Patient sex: F
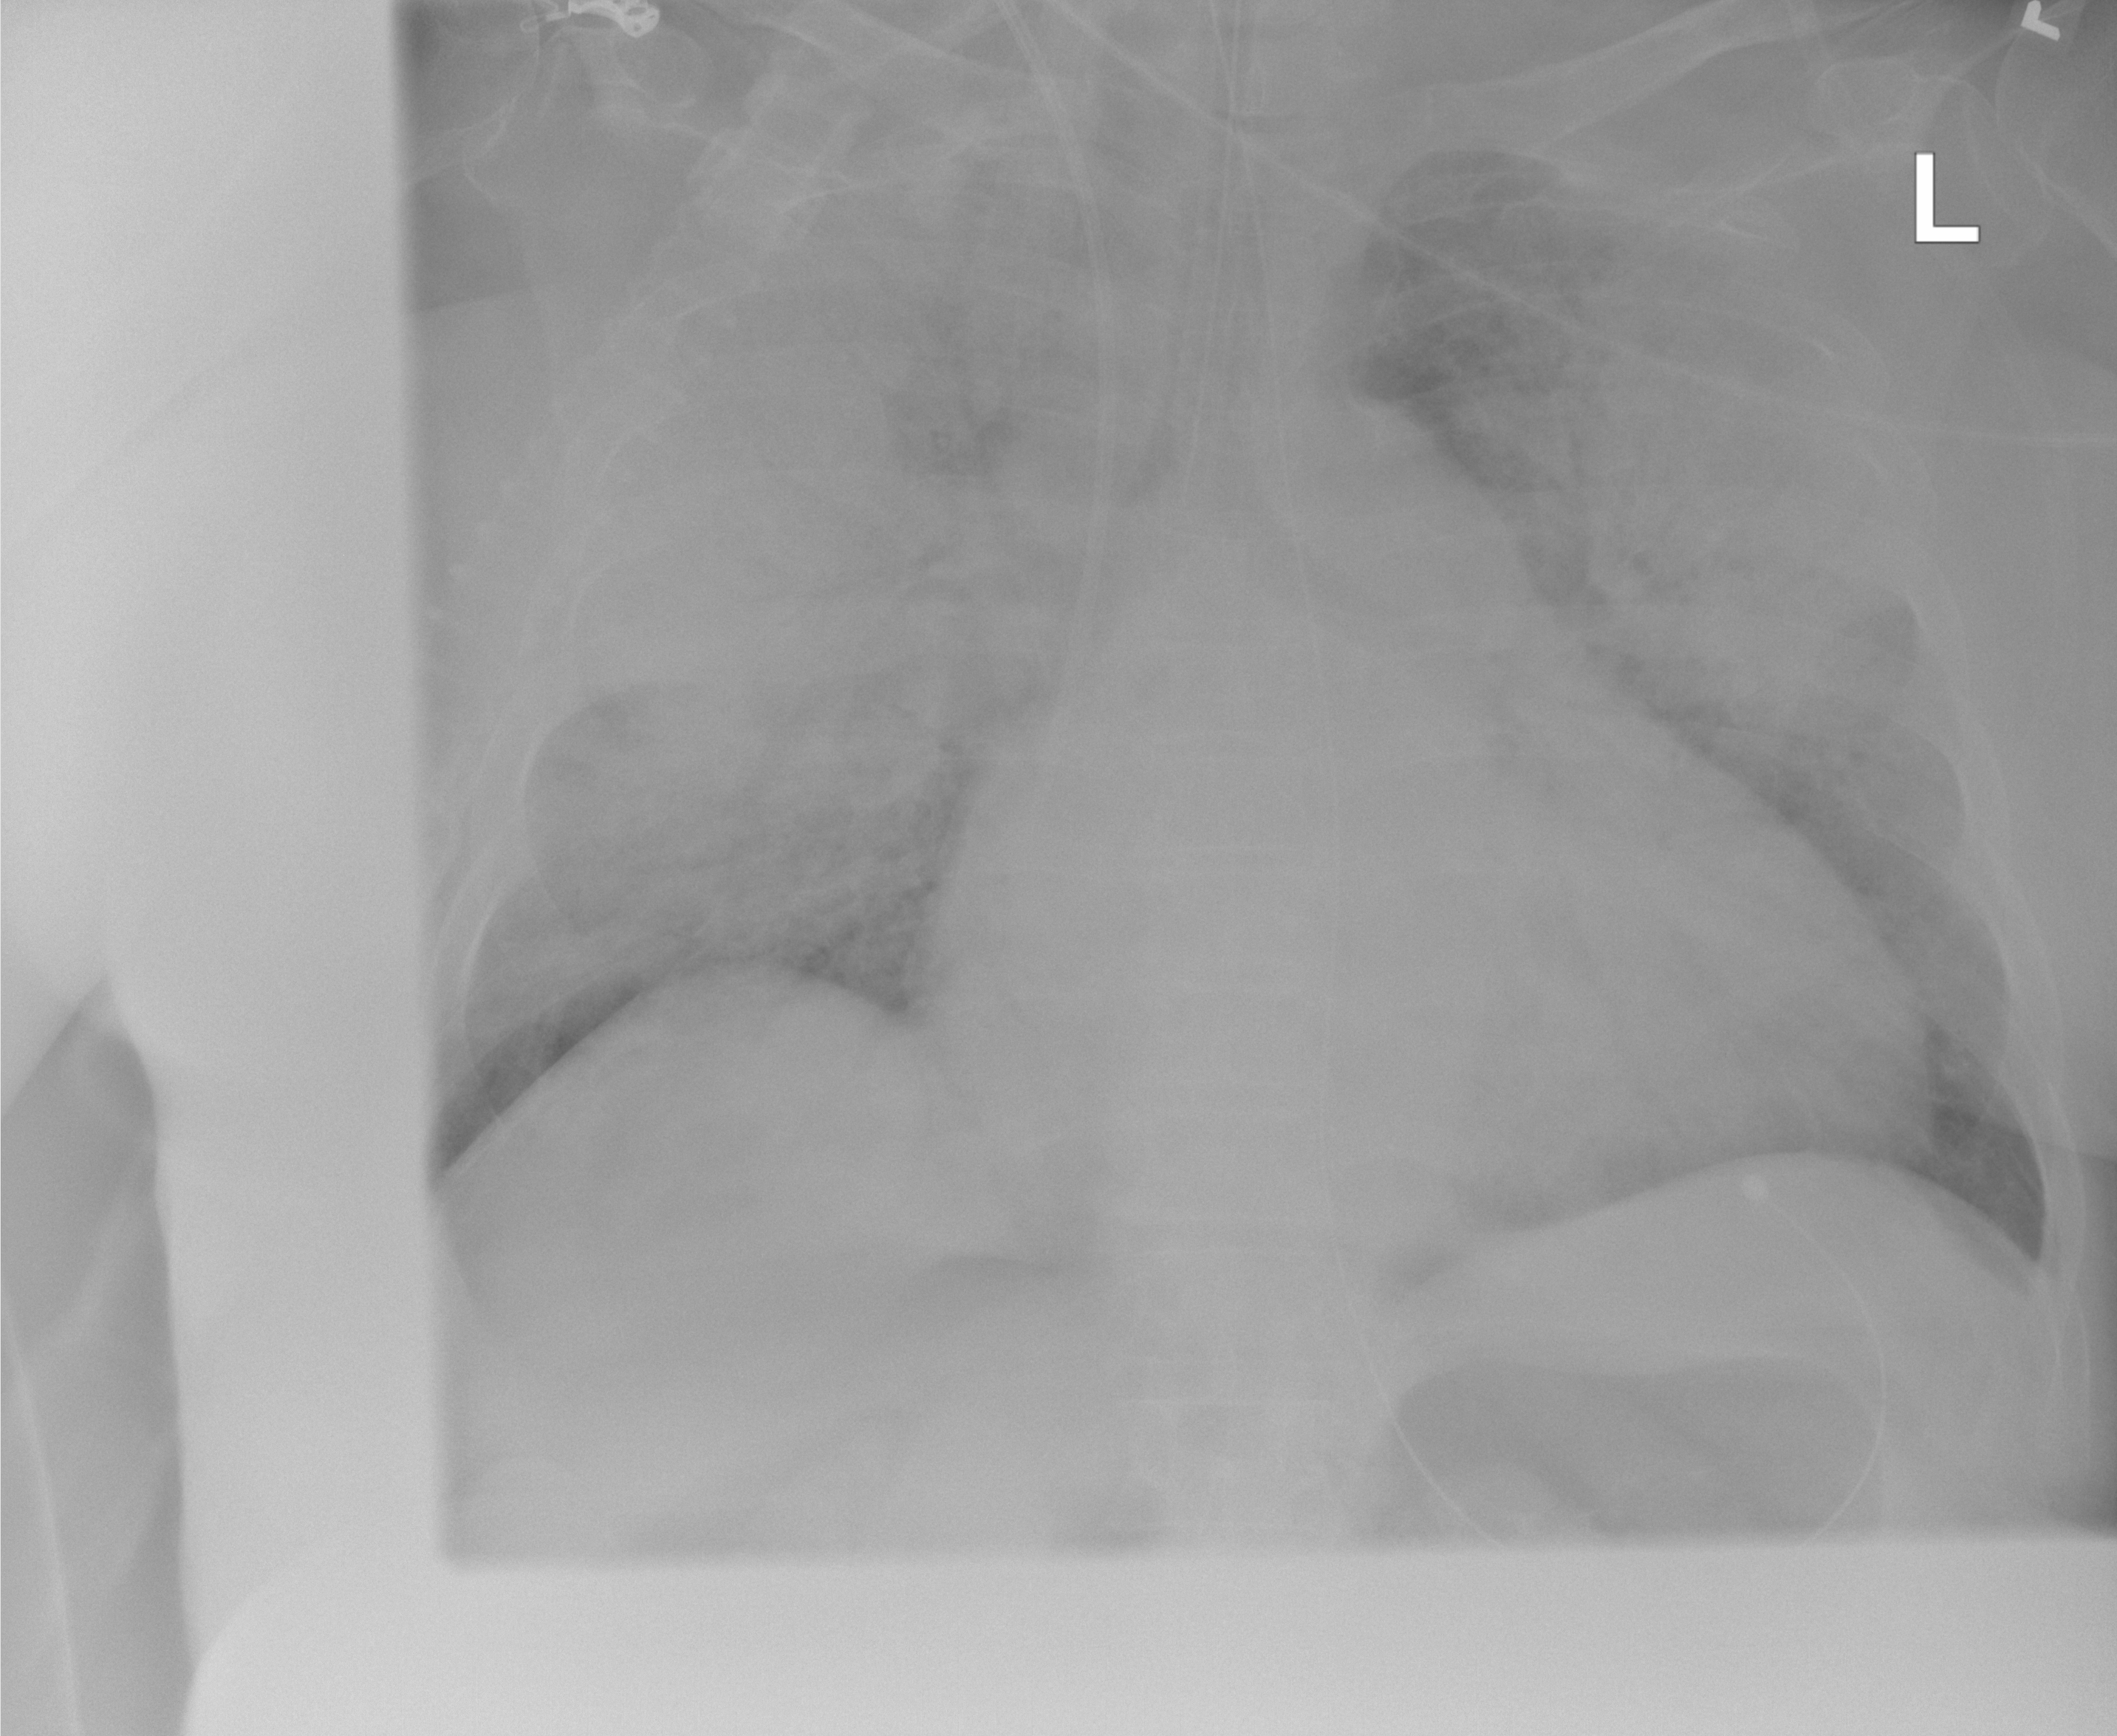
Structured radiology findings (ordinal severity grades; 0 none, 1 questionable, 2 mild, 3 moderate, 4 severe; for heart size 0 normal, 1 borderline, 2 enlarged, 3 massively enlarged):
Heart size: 2
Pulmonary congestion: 2
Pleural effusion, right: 0
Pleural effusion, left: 0
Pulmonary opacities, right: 4
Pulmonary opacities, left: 4
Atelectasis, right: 4
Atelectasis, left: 4